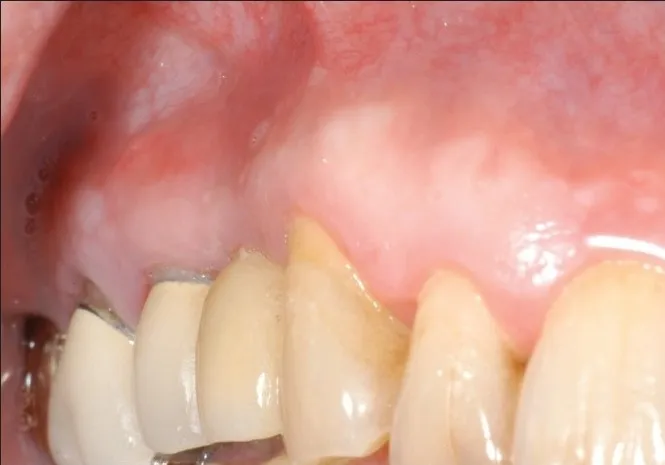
Postoperative healing after 6 months.
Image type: medical_photograph (other_medical_photograph)